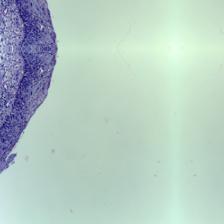
Diagnosis: Normal